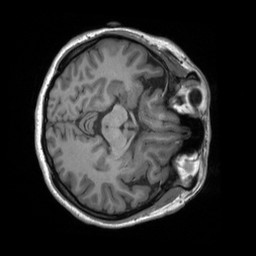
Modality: T1w
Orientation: axial
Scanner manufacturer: siemens
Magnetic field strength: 3 T
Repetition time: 2 s
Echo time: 0.0023 s